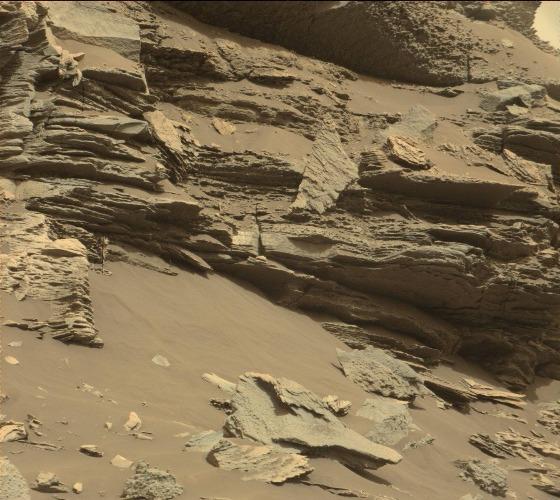
Terrain classes present: Bedrock, Gravel / Sand / Soil, Rock, Shadow, Sky / Distant Mountains